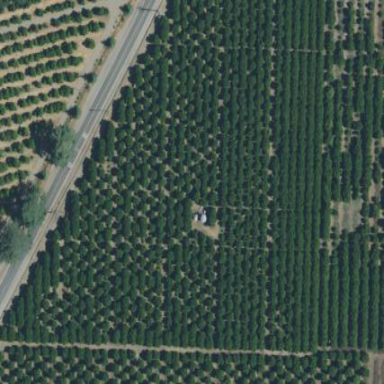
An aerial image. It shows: Orchard.